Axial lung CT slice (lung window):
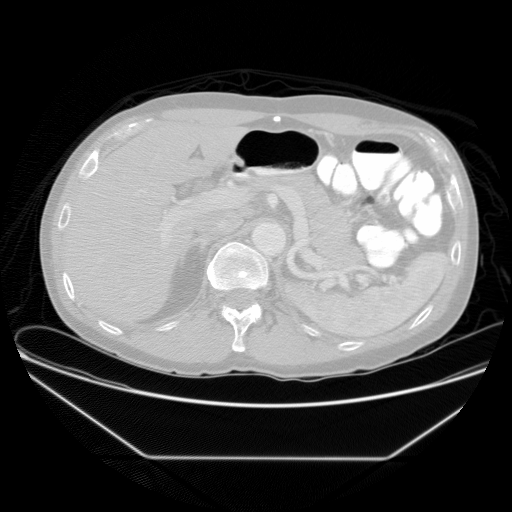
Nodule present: no